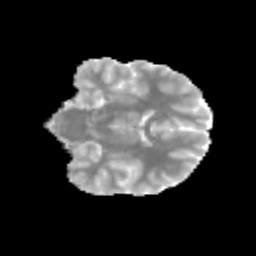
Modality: MD
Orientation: coronal
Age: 13
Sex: male
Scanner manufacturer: siemens
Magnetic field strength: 3 T
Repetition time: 3.8 s
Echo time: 0.07 s